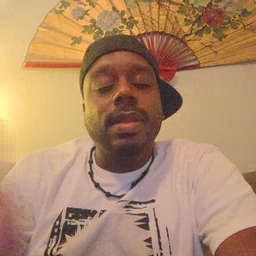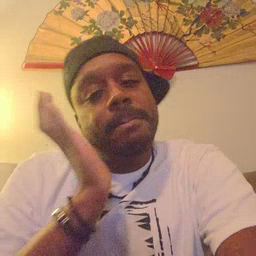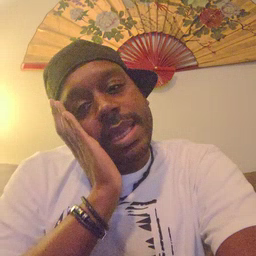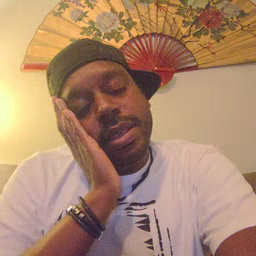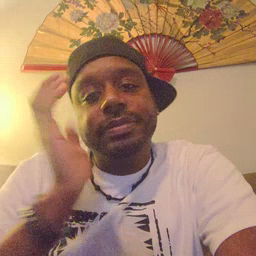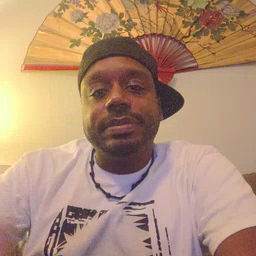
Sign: bed